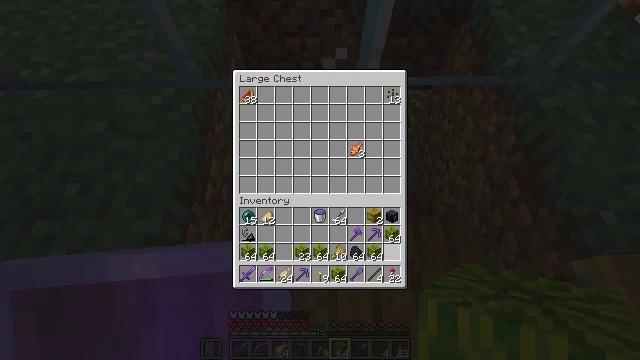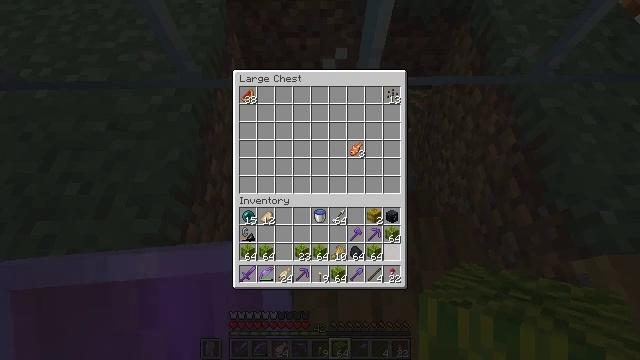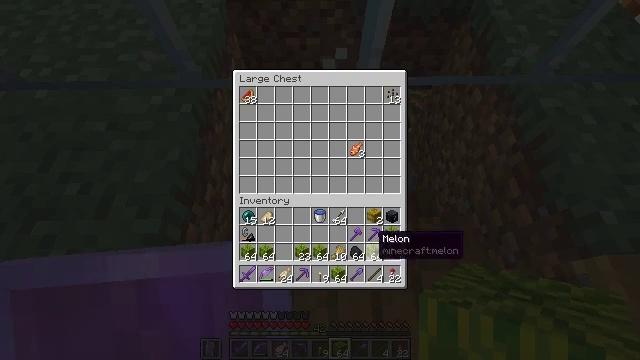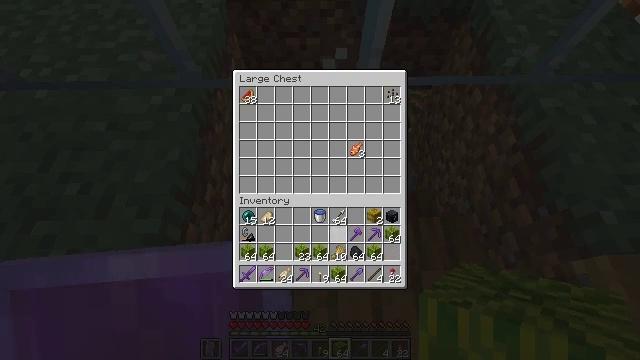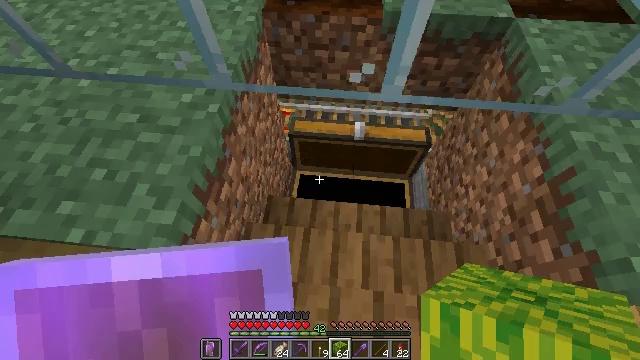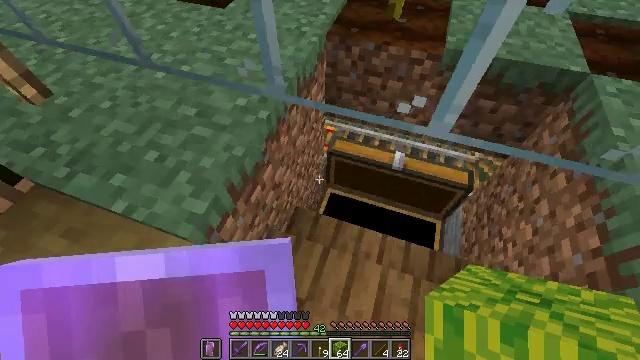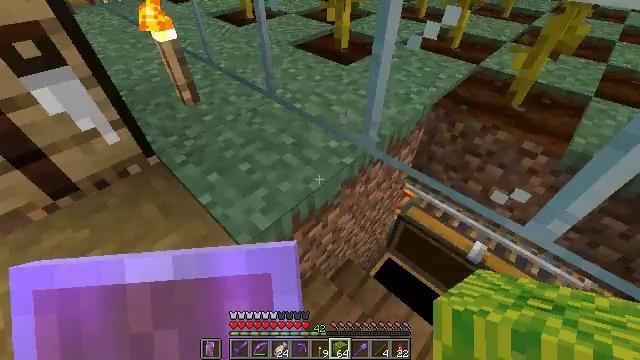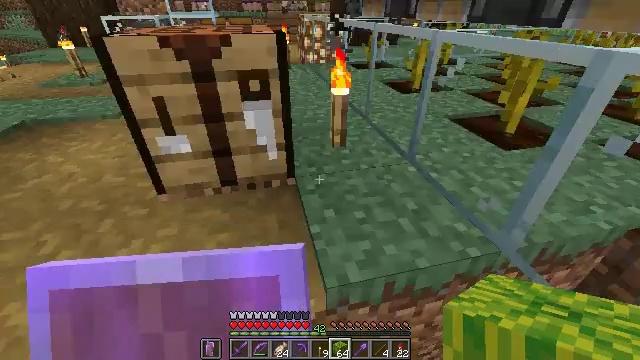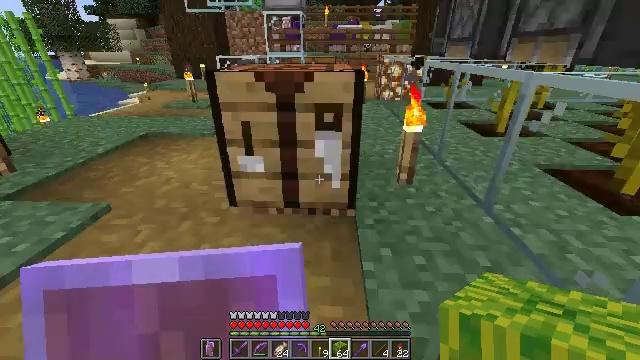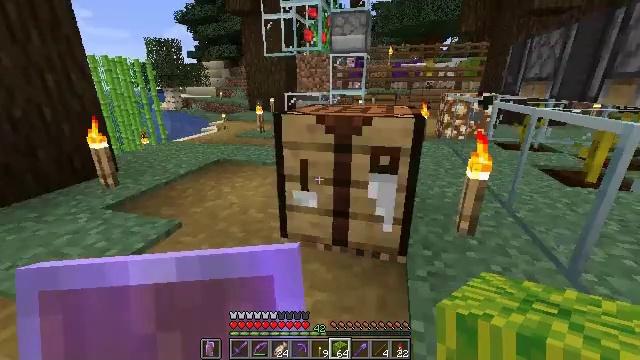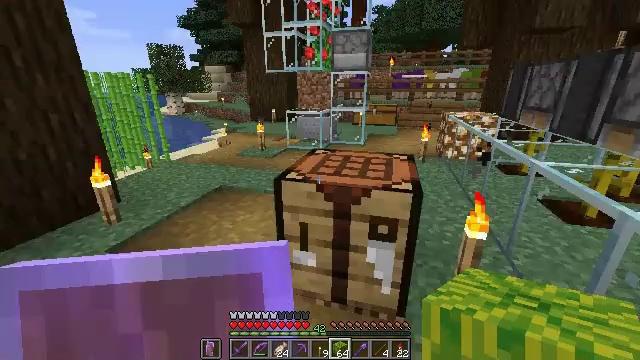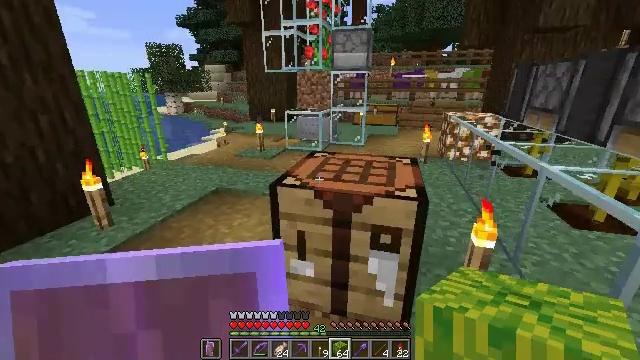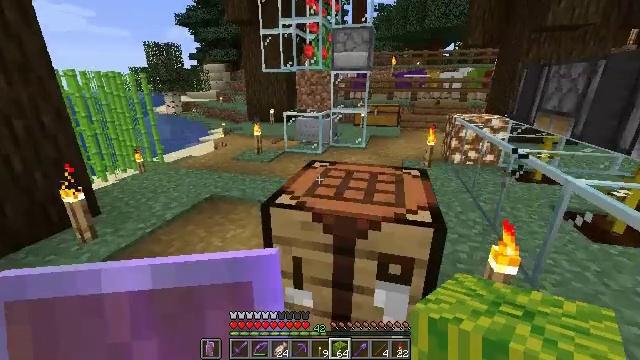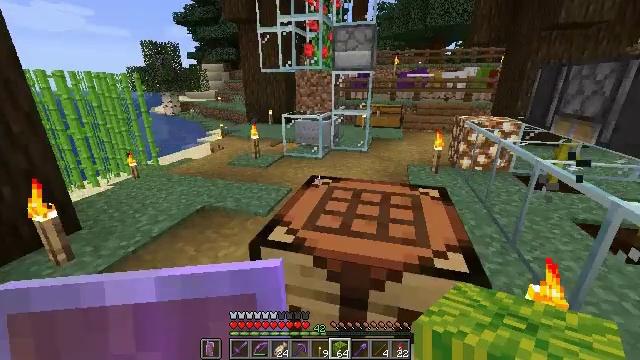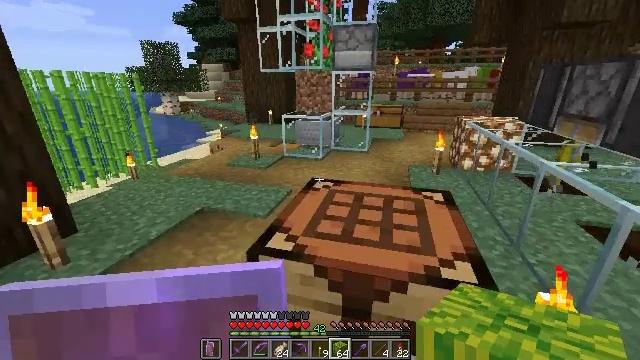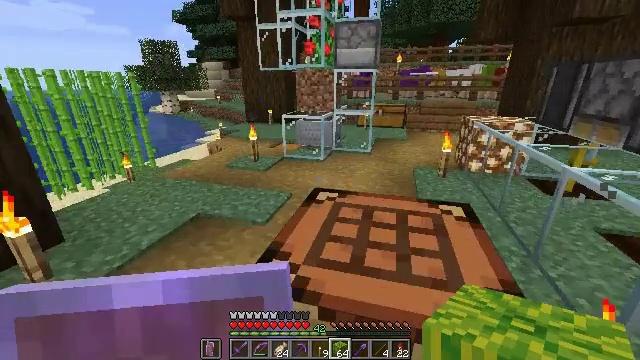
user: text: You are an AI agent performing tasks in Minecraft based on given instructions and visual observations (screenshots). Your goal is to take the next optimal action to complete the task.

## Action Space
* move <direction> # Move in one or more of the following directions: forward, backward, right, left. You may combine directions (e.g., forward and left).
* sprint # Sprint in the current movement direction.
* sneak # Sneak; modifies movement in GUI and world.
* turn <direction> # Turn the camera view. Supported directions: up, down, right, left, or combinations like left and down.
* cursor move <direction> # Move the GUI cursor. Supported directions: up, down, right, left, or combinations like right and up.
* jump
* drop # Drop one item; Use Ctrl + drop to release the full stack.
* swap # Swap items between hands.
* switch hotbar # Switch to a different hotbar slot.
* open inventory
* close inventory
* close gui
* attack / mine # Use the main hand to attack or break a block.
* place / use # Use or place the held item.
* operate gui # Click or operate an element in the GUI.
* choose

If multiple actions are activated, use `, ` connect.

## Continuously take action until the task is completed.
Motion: motion action
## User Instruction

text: Mine block crafting table.
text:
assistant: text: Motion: turn left
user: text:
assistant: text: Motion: turn left
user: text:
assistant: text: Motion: turn left and up
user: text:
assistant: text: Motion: turn left and up
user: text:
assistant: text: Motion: turn left and up
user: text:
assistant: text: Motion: turn left and up
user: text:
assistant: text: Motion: turn left and up
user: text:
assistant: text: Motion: turn left and up
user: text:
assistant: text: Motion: move forward, turn left and up
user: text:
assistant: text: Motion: move forward
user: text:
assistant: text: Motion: move forward
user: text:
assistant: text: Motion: move forward
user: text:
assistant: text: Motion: move forward
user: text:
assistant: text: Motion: move forward
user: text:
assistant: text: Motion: move forward
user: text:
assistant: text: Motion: move forward, turn left and down
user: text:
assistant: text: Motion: turn down
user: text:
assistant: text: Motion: turn right and down
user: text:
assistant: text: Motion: turn right and down
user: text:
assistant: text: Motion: no_op
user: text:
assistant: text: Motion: no_op
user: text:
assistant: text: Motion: no_op
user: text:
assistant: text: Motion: no_op
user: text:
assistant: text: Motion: no_op
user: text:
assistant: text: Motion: no_op
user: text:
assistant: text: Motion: no_op
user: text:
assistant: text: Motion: no_op
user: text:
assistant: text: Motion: no_op
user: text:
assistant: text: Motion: no_op
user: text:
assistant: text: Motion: no_op